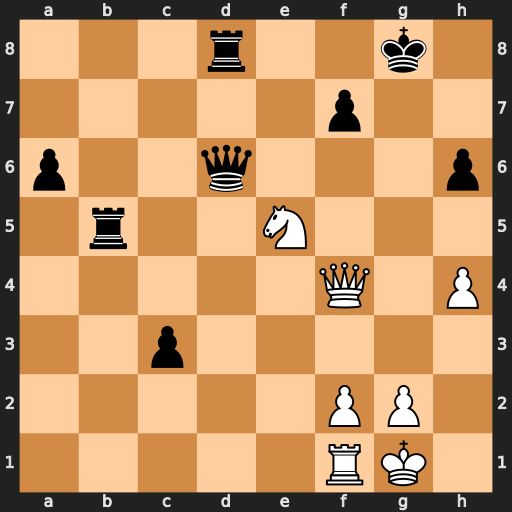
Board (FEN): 3r2k1/5p2/p2q3p/1r2N3/5Q1P/2p5/5PP1/5RK1
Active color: w
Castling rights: -
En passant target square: -
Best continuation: Qxf7+ Kh8 Ng6+ Qxg6 Qxg6